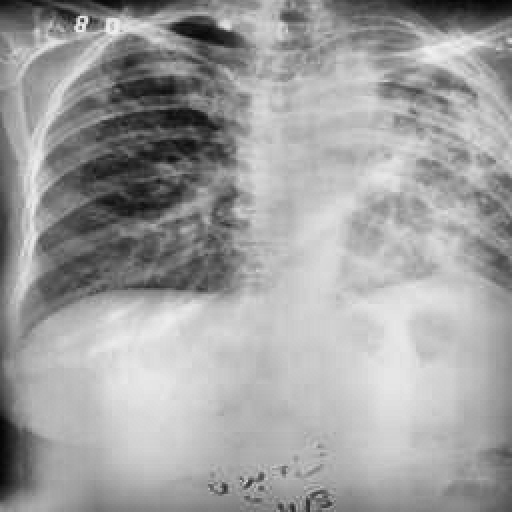
Finding: TUBERCULOSIS